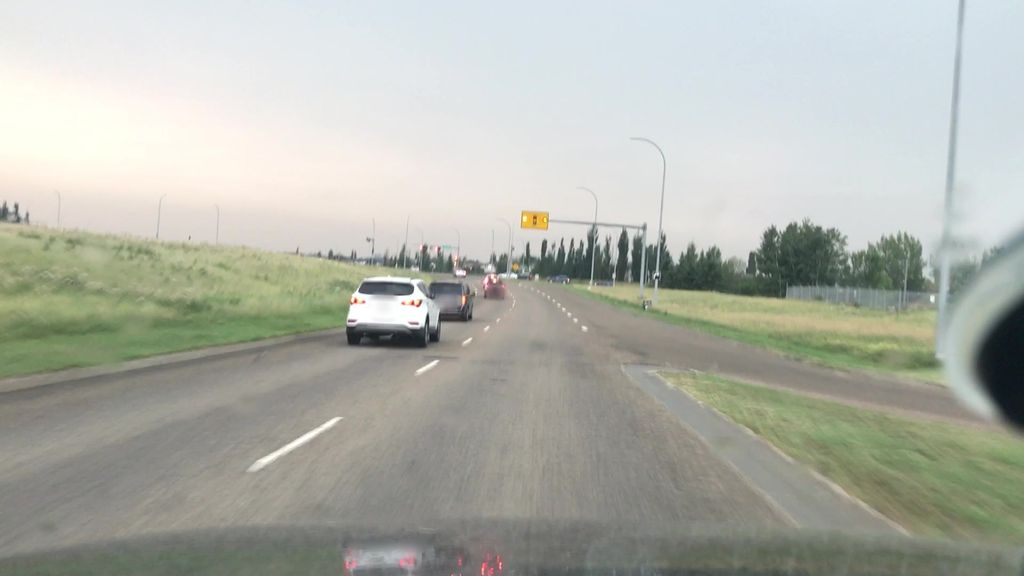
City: edmonton